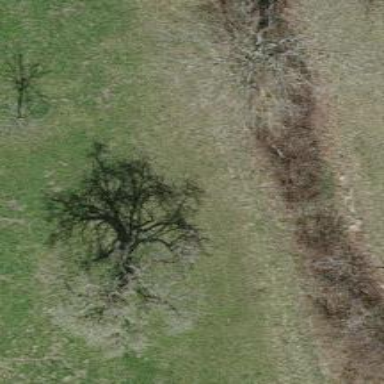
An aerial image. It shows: Agricultural area with deciduous broadleaved trees.